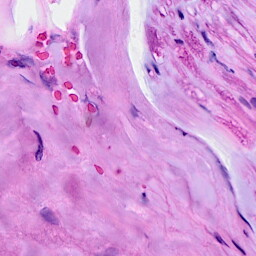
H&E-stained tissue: Breast